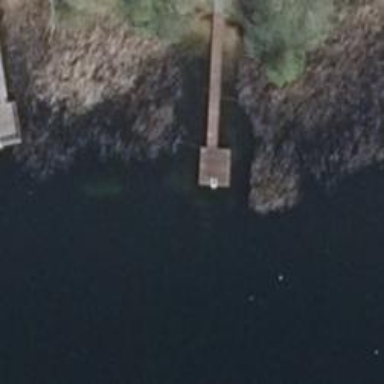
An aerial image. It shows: Man-made pier.